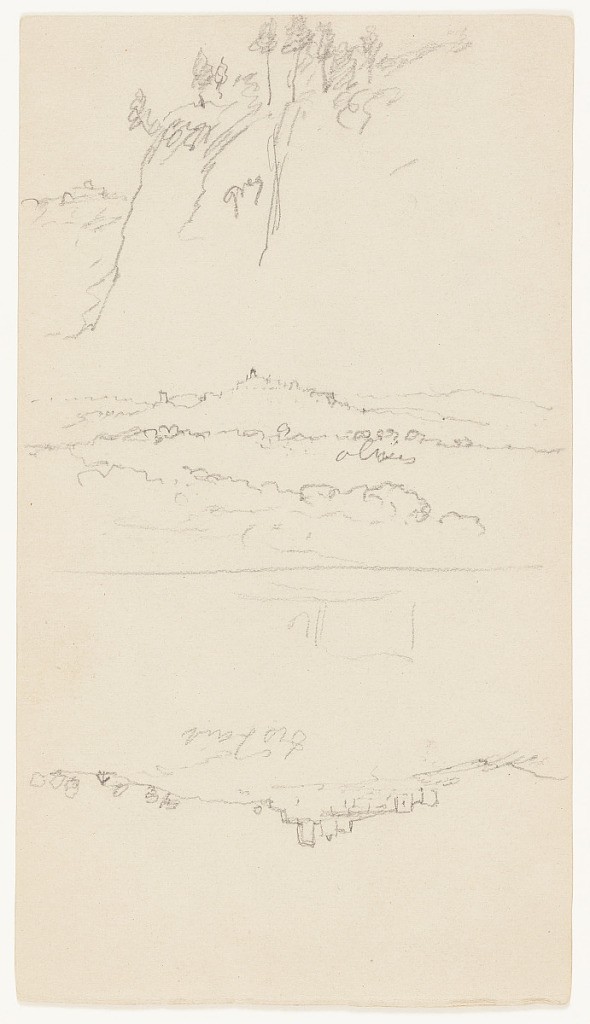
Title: Sketches of a Hilltop Town, Italy
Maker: Frederic Edwin Church, American, 1826–1900
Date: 1868–69
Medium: Graphite on gray-green wove paper; verso: graphite
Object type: Drawing
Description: Landscape sketches showing three stacked views of a town on a hill in the Italian countryside. In the upper portion, bluffs topped with several trees are loosely rendered. In the middle section, a distant town on a prominence is shown within an otherwise expansive and rolling wooded landscape. In lower portion and oppositely oriented, a closer view of the town is shown, with one prominent tower.

Verso: Mixed architectural and landscape sketches showing views of vine-covered ruins at upper right, a castle on a hill at left, a mill building at lower left and oriented to the left, and, at lower right and oriented to the right, a view of a road beside stones and trees is shown.